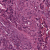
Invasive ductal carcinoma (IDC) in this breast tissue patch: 1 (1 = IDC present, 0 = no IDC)